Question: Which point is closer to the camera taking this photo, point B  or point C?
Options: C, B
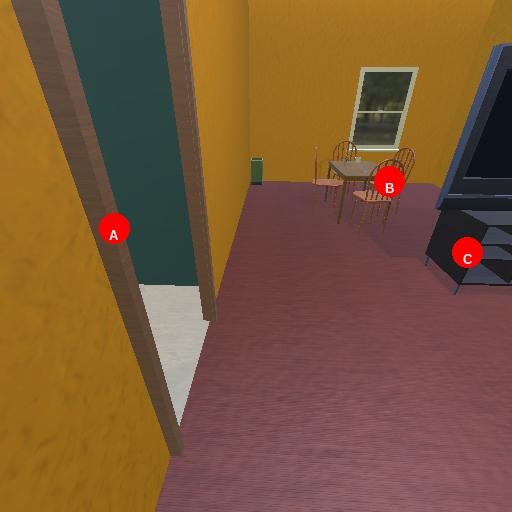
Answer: C